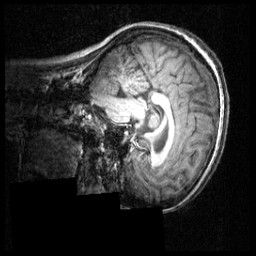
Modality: T1w
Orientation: sagittal
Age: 19
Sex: female
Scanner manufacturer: siemens
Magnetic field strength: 3.951 T
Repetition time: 1.5 s
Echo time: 0.00335 s